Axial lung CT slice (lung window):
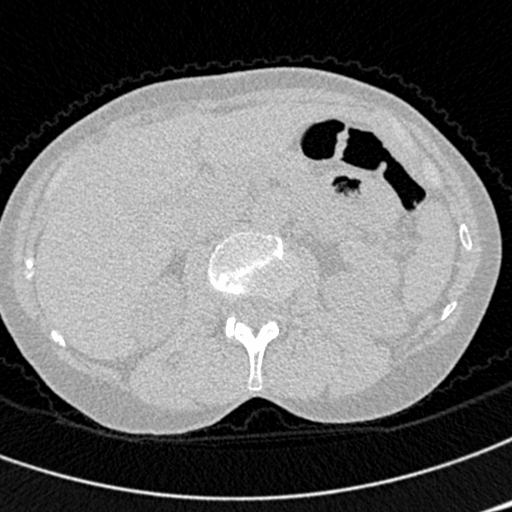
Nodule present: no